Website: bh-photo
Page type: customer-info-address
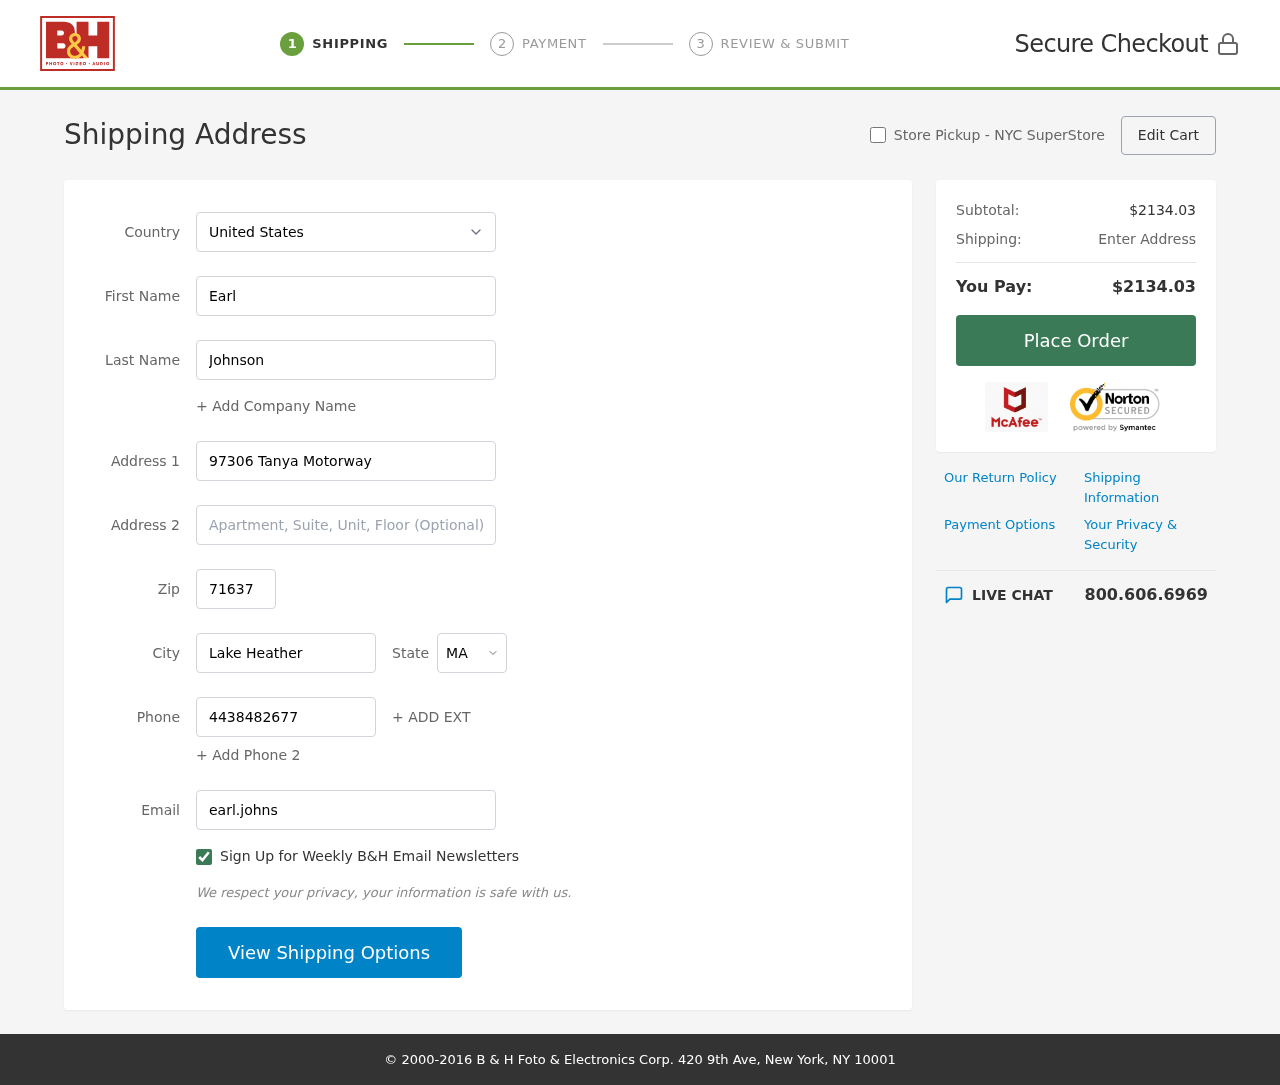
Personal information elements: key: PII_CITY
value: Lake Heather
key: PII_COUNTRY
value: United States
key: PII_EMAIL
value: earl.johnson@yahoo.com
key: PII_FIRSTNAME
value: Earl
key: PII_LASTNAME
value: Johnson
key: PII_PHONE
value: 4438482677
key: PII_POSTCODE
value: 71637
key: PII_STATE_ABBR
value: MA
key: PII_STREET
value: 97306 Tanya Motorway
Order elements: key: ORDER_SUBTOTAL
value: $2134.03
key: ORDER_TOTAL
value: $2134.03